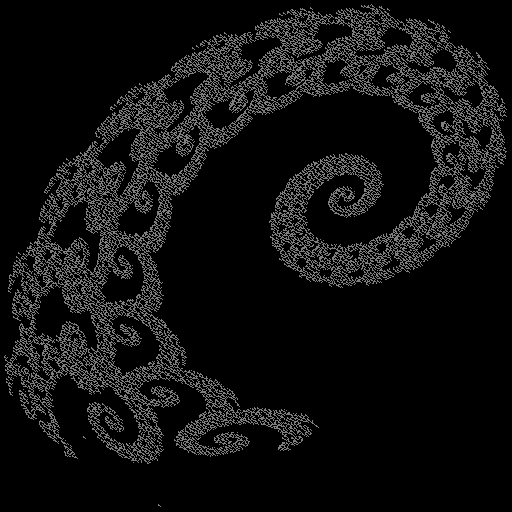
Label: spiral